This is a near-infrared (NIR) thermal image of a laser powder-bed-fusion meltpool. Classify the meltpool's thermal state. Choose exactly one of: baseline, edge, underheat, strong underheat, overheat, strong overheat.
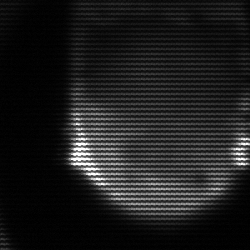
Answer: edge